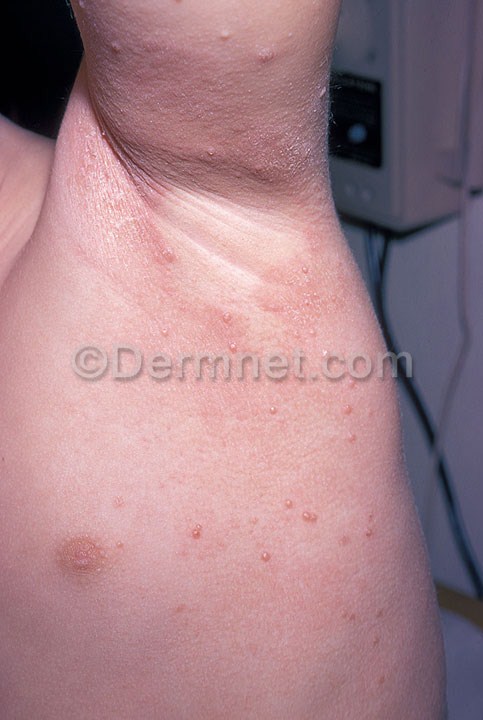
Disease: Herpes HPV and other STDs Photos